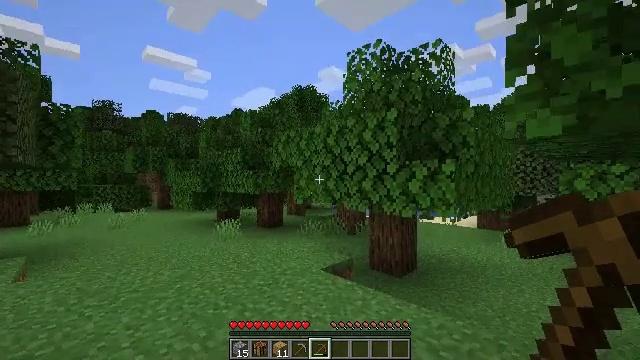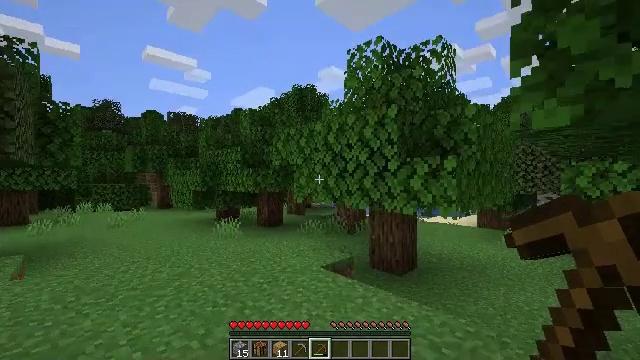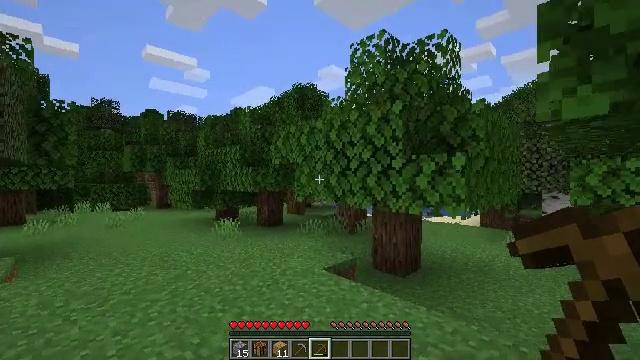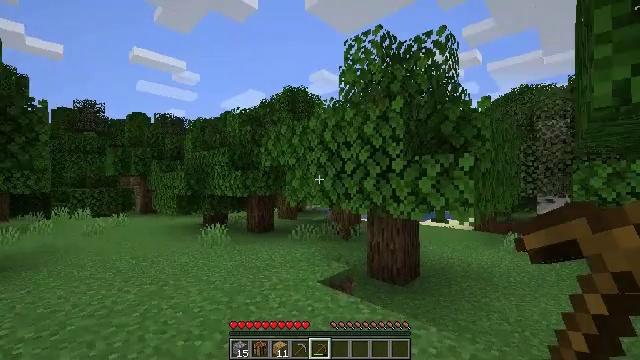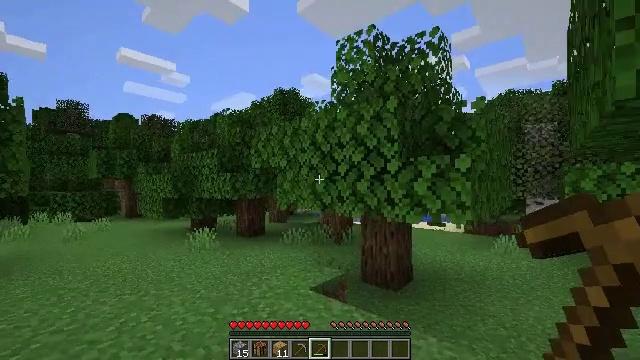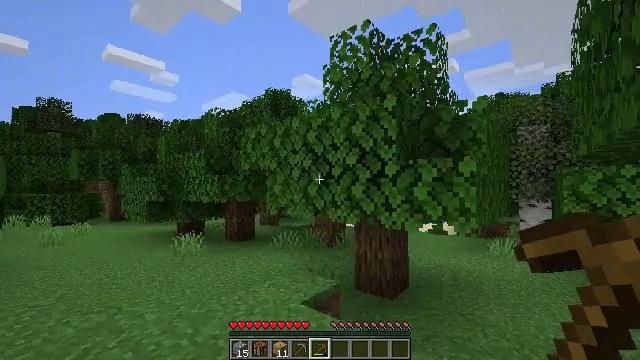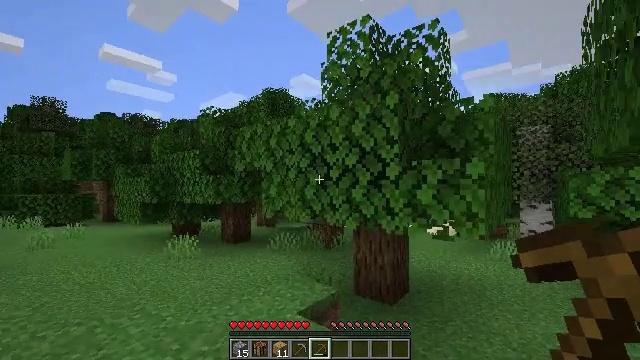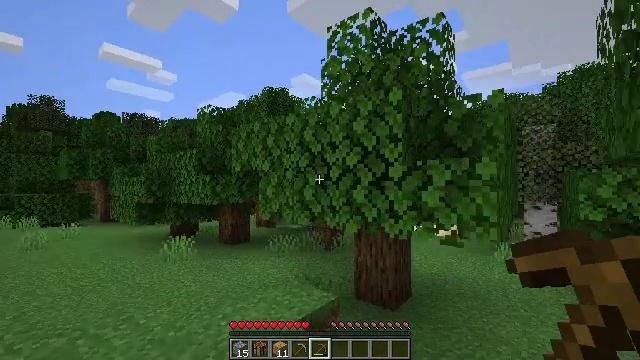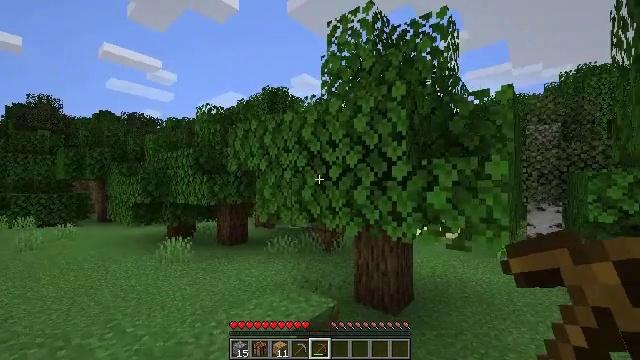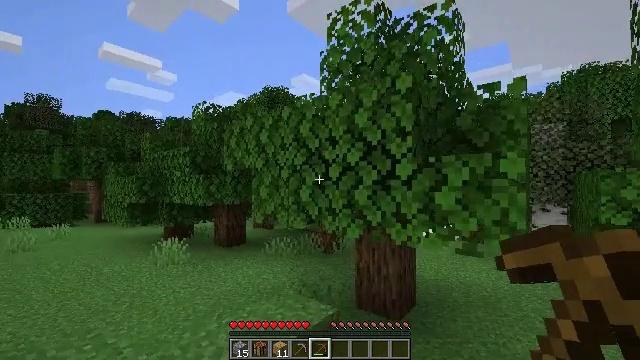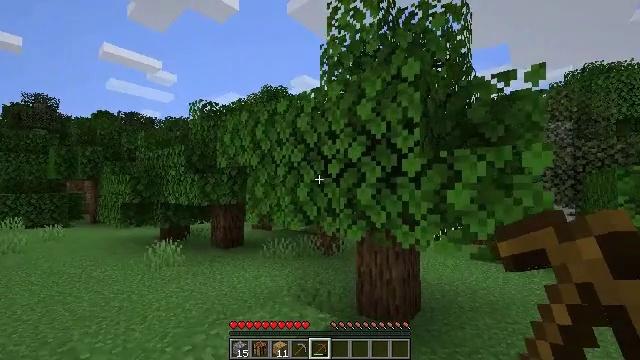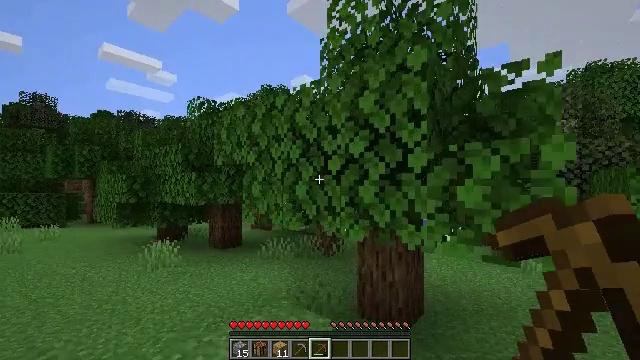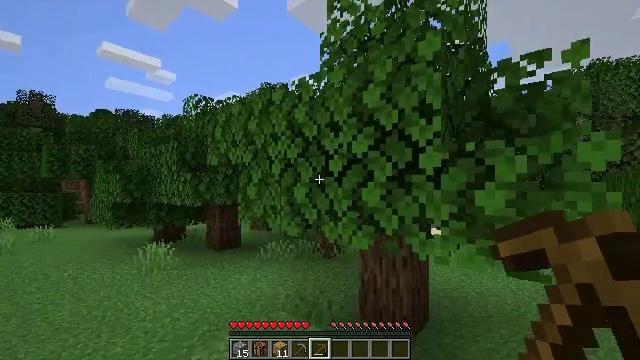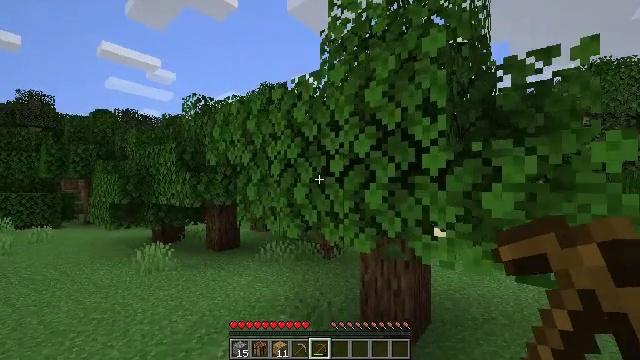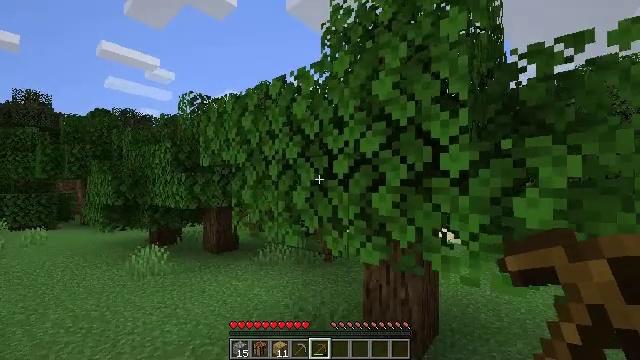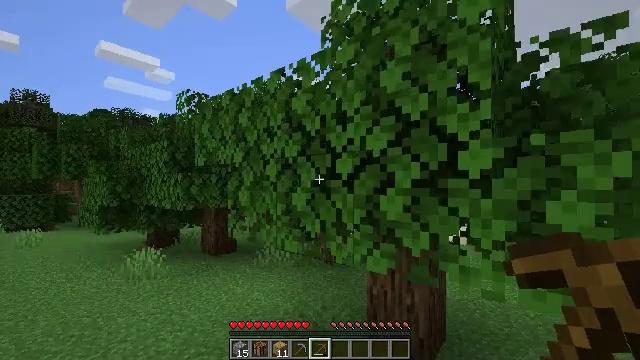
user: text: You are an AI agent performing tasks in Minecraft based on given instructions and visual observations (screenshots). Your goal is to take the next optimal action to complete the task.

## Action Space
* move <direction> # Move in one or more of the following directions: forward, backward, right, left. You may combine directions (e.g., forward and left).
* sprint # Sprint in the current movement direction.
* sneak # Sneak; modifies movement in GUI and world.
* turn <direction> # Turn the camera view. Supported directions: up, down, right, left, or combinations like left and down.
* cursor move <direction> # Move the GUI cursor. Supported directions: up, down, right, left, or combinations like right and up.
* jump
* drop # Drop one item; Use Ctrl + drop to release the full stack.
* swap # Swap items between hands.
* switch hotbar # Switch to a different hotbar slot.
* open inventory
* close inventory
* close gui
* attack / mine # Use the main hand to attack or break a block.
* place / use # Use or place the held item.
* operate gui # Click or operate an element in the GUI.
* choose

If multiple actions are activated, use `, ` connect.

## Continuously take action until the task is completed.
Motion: motion action
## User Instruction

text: Mine oak leaves.
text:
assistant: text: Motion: move forward
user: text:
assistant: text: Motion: move forward
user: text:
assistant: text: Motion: move forward, turn right
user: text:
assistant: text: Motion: move forward, turn right
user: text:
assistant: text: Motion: move forward, turn right
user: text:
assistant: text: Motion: move forward
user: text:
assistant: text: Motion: move forward
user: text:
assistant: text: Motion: move forward
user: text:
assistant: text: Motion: move forward
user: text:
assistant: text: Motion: move forward
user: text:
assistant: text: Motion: move forward
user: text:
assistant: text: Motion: move forward
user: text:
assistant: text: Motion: move forward
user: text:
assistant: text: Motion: move forward
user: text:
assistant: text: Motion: move forward
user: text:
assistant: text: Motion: move forward, turn left
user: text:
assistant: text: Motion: move forward, turn left and down
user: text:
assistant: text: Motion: move forward, turn left and down
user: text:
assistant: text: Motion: move forward, turn left
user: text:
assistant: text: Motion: move forward
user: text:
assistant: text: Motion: move forward
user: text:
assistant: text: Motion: move forward
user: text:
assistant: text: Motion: move forward
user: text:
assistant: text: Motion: move forward
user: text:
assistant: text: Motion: move forward
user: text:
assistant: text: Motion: move forward
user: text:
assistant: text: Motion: move forward
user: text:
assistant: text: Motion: move forward, turn left and down
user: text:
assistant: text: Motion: move forward, turn left and down
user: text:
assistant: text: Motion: move forward, turn left